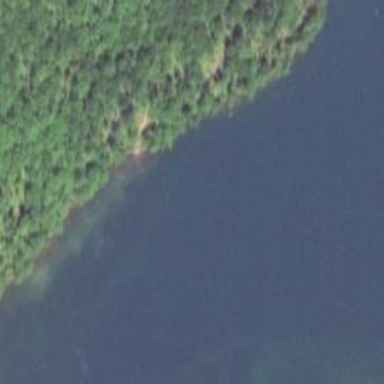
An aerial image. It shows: Reservoir of natural water.